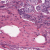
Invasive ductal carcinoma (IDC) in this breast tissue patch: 1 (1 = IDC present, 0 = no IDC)